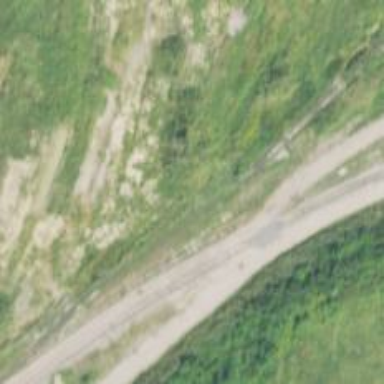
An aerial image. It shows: Disused railway spur service.